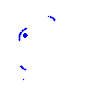
Particle: electron